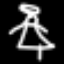
Label: angel